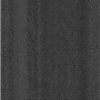
Label: dusty